Question: I am using VB.NET and I have added buttons and text edits in a windows form.
When I press maximize button, the buttons and text edits do not cover the entire windows form.

I have checked the Docking method, but it works when I have few controls (like 2 or 3 buttons).
I will need to add around 20 button controls in the form.
How do I make sure the controls will move accordingly when the window form is maximized?
Thank you.
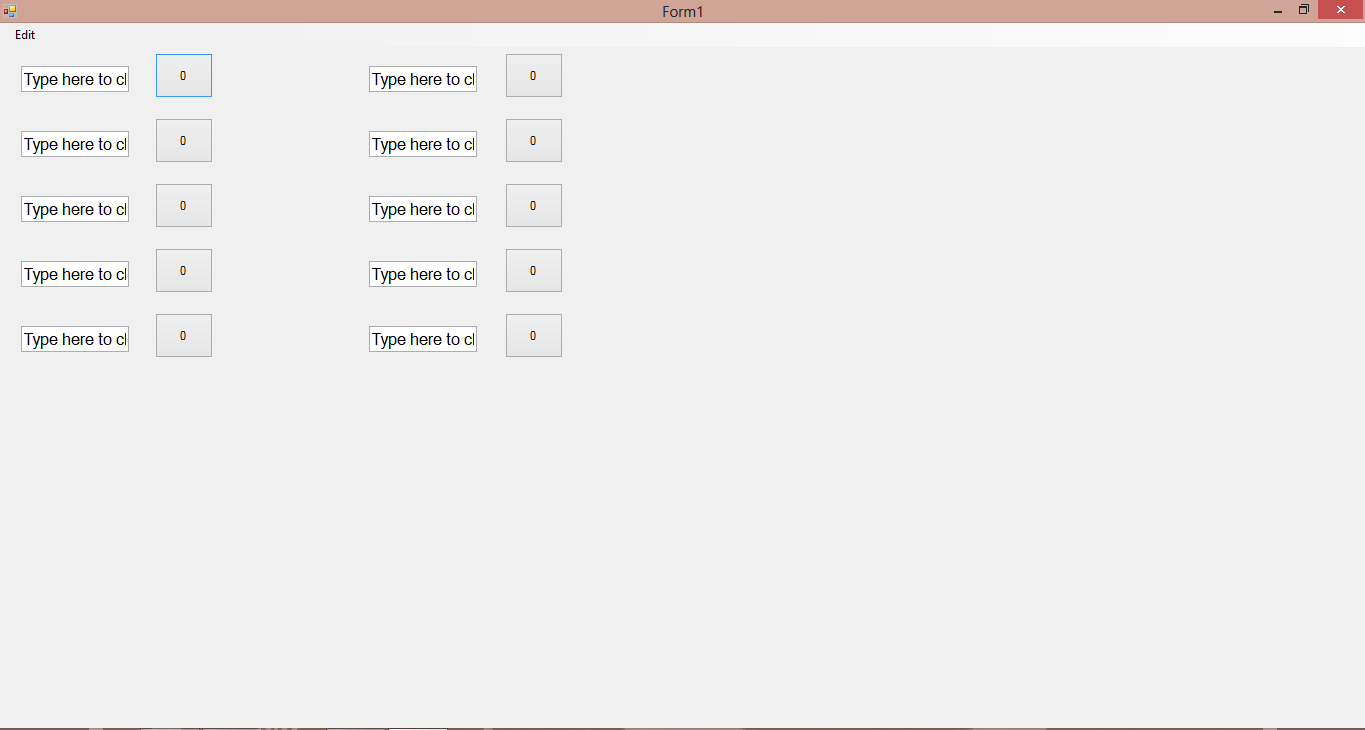
Answer: It's not so obvious to automatically adapt the position of your child controls when the parent control resizes in Windows Forms, but do you really want that ?
It seems like a terrible idea for usability.
If you want to achieve this though, you should use a 'TableLayoutPanel', set the size of the columns/rows to a certain percentage and then fill the panel with your controls. Here is some sample code:
'''
this.label1.AutoSize = true;
this.label1.Dock = System.Windows.Forms.DockStyle.Fill;
this.label1.Location = new System.Drawing.Point(7, 0);
this.label1.Margin = new System.Windows.Forms.Padding(7, 0, 7, 0);
this.label1.Name = "label1";
this.label1.Size = new System.Drawing.Size(84, 25);
this.label1.TabIndex = 0;
this.label1.Text = "label1";
this.label2.AutoSize = true;
this.label2.Dock = System.Windows.Forms.DockStyle.Fill;
this.label2.Location = new System.Drawing.Point(105, 0);
this.label2.Margin = new System.Windows.Forms.Padding(7, 0, 7, 0);
this.label2.Name = "label2";
this.label2.Size = new System.Drawing.Size(84, 25);
this.label2.TabIndex = 1;
this.label2.Text = "label2";
this.tableLayoutPanel1.Anchor = ((System.Windows.Forms.AnchorStyles)((((System.Windows.Forms.AnchorStyles.Top | System.Windows.Forms.AnchorStyles.Bottom)
| System.Windows.Forms.AnchorStyles.Left)
| System.Windows.Forms.AnchorStyles.Right)));
this.tableLayoutPanel1.AutoSize = true;
this.tableLayoutPanel1.AutoSizeMode = System.Windows.Forms.AutoSizeMode.GrowAndShrink;
this.tableLayoutPanel1.ColumnCount = 2;
this.tableLayoutPanel1.ColumnStyles.Add(new System.Windows.Forms.ColumnStyle(System.Windows.Forms.SizeType.Percent, 50F));
this.tableLayoutPanel1.ColumnStyles.Add(new System.Windows.Forms.ColumnStyle(System.Windows.Forms.SizeType.Percent, 50F));
this.tableLayoutPanel1.Controls.Add(this.label2, 1, 0);
this.tableLayoutPanel1.Controls.Add(this.label1, 0, 0);
this.tableLayoutPanel1.Location = new System.Drawing.Point(147, 107);
this.tableLayoutPanel1.Name = "tableLayoutPanel1";
this.tableLayoutPanel1.RowCount = 1;
this.tableLayoutPanel1.RowStyles.Add(new System.Windows.Forms.RowStyle());
this.tableLayoutPanel1.Size = new System.Drawing.Size(196, 25);
this.tableLayoutPanel1.TabIndex = 3;
'''